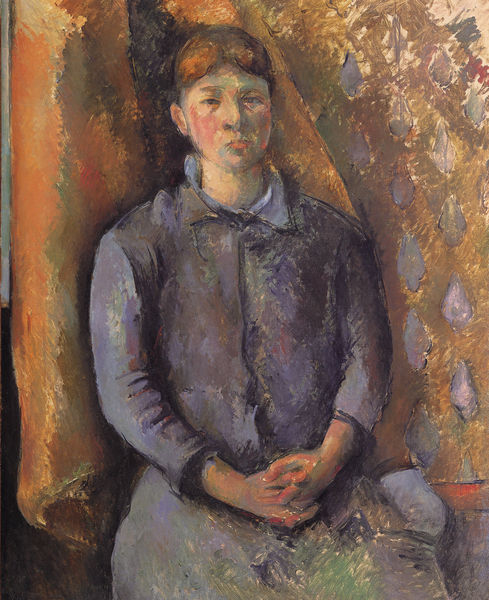
Titel: Portrait de Madame Cézanne
Künstler: Paul Cézanne
Standort: Detroit
Institution: The Detroit Institute of Arts
Schlagwörter: blau, gemälde, kopf, mann, schatten, cezanne, gelb, grob, grün, impressionismus, mädchen, ocker, sitzen, braun, fenster, finger, frankreich, frau, grau, haar, hintergrund, kleid, licht, mund, nase, orange, raum, schwarz, stuhl, ölbild, blick, dame, rot, beige, expressionismus, muster, rock, dix, hemd, jacke, wand, augen, bluse, gesicht, kragen, bild, hals, hände, innenraum, portrait, porträt, vorhang, gold, haare, mantel, sitzend, frontal, lippen, ohren, scheitel, farbig, magd, wangen, moderne, farbe, lila, violett, bank, einfach, gardine, gefaltet, sitzende, tapete, ernst, gris, junge, knöpfe, knopfleiste, blautöne, tupfen, kittel, beten, ehefrau, gebet, gefaltete hände, paul cezanne, schmollmund, assis, femme, anlehnen, porträit, ausruhen, tropfen, oberlippe, unterlippe, robe, bleu, ocre, postimpressionismus, mains, blaues kleid, schippe, schmollen, gauguin, otto dix, assise, stoisch, simple, vorhäng, braunes haar, grünes geischt, grünes gesicht, strenge haartracht, violette tropfen, ernste miene, zusammegefaltet, gefalltete hände, sobre, bonnard